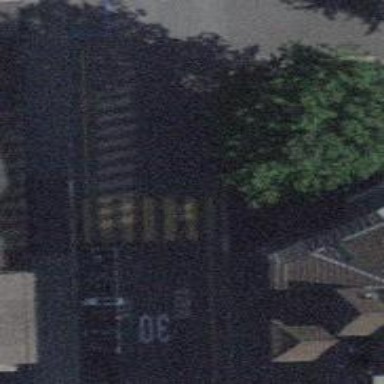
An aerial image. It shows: Uncontrolled zebra crossing with notable zebra markings.